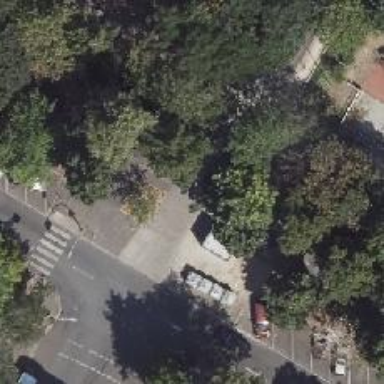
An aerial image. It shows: Footway.